Field crop: maize
Growth stage: 1
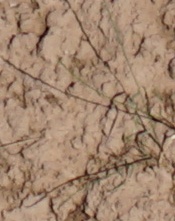
Species: lolium